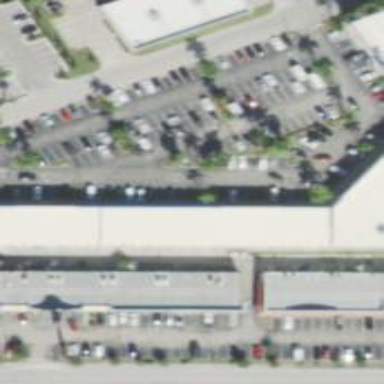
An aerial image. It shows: Retail building.